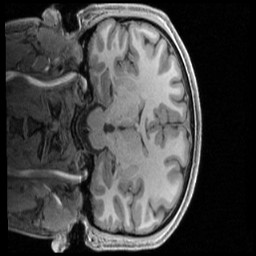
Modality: T1w
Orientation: coronal
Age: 18
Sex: male
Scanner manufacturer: siemens
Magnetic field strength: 3 T
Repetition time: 2.4 s
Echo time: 0.00231 s